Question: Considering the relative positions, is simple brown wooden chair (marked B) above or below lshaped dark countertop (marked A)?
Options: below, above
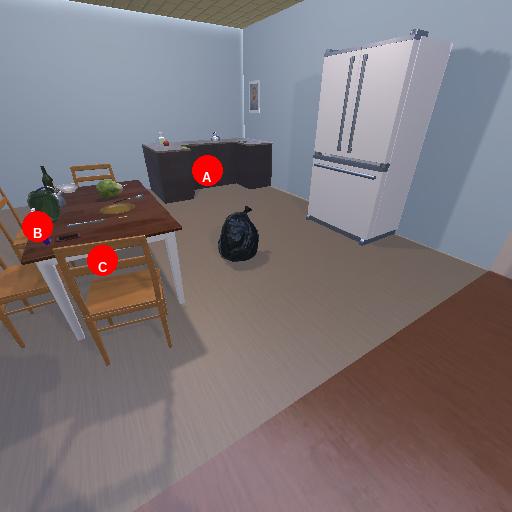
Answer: below